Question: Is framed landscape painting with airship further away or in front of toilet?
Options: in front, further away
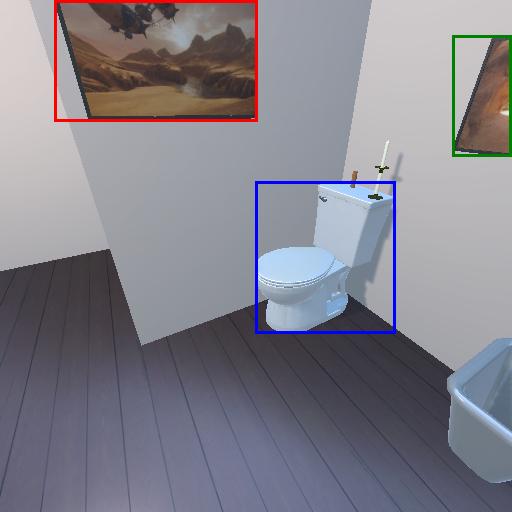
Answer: in front